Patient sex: M
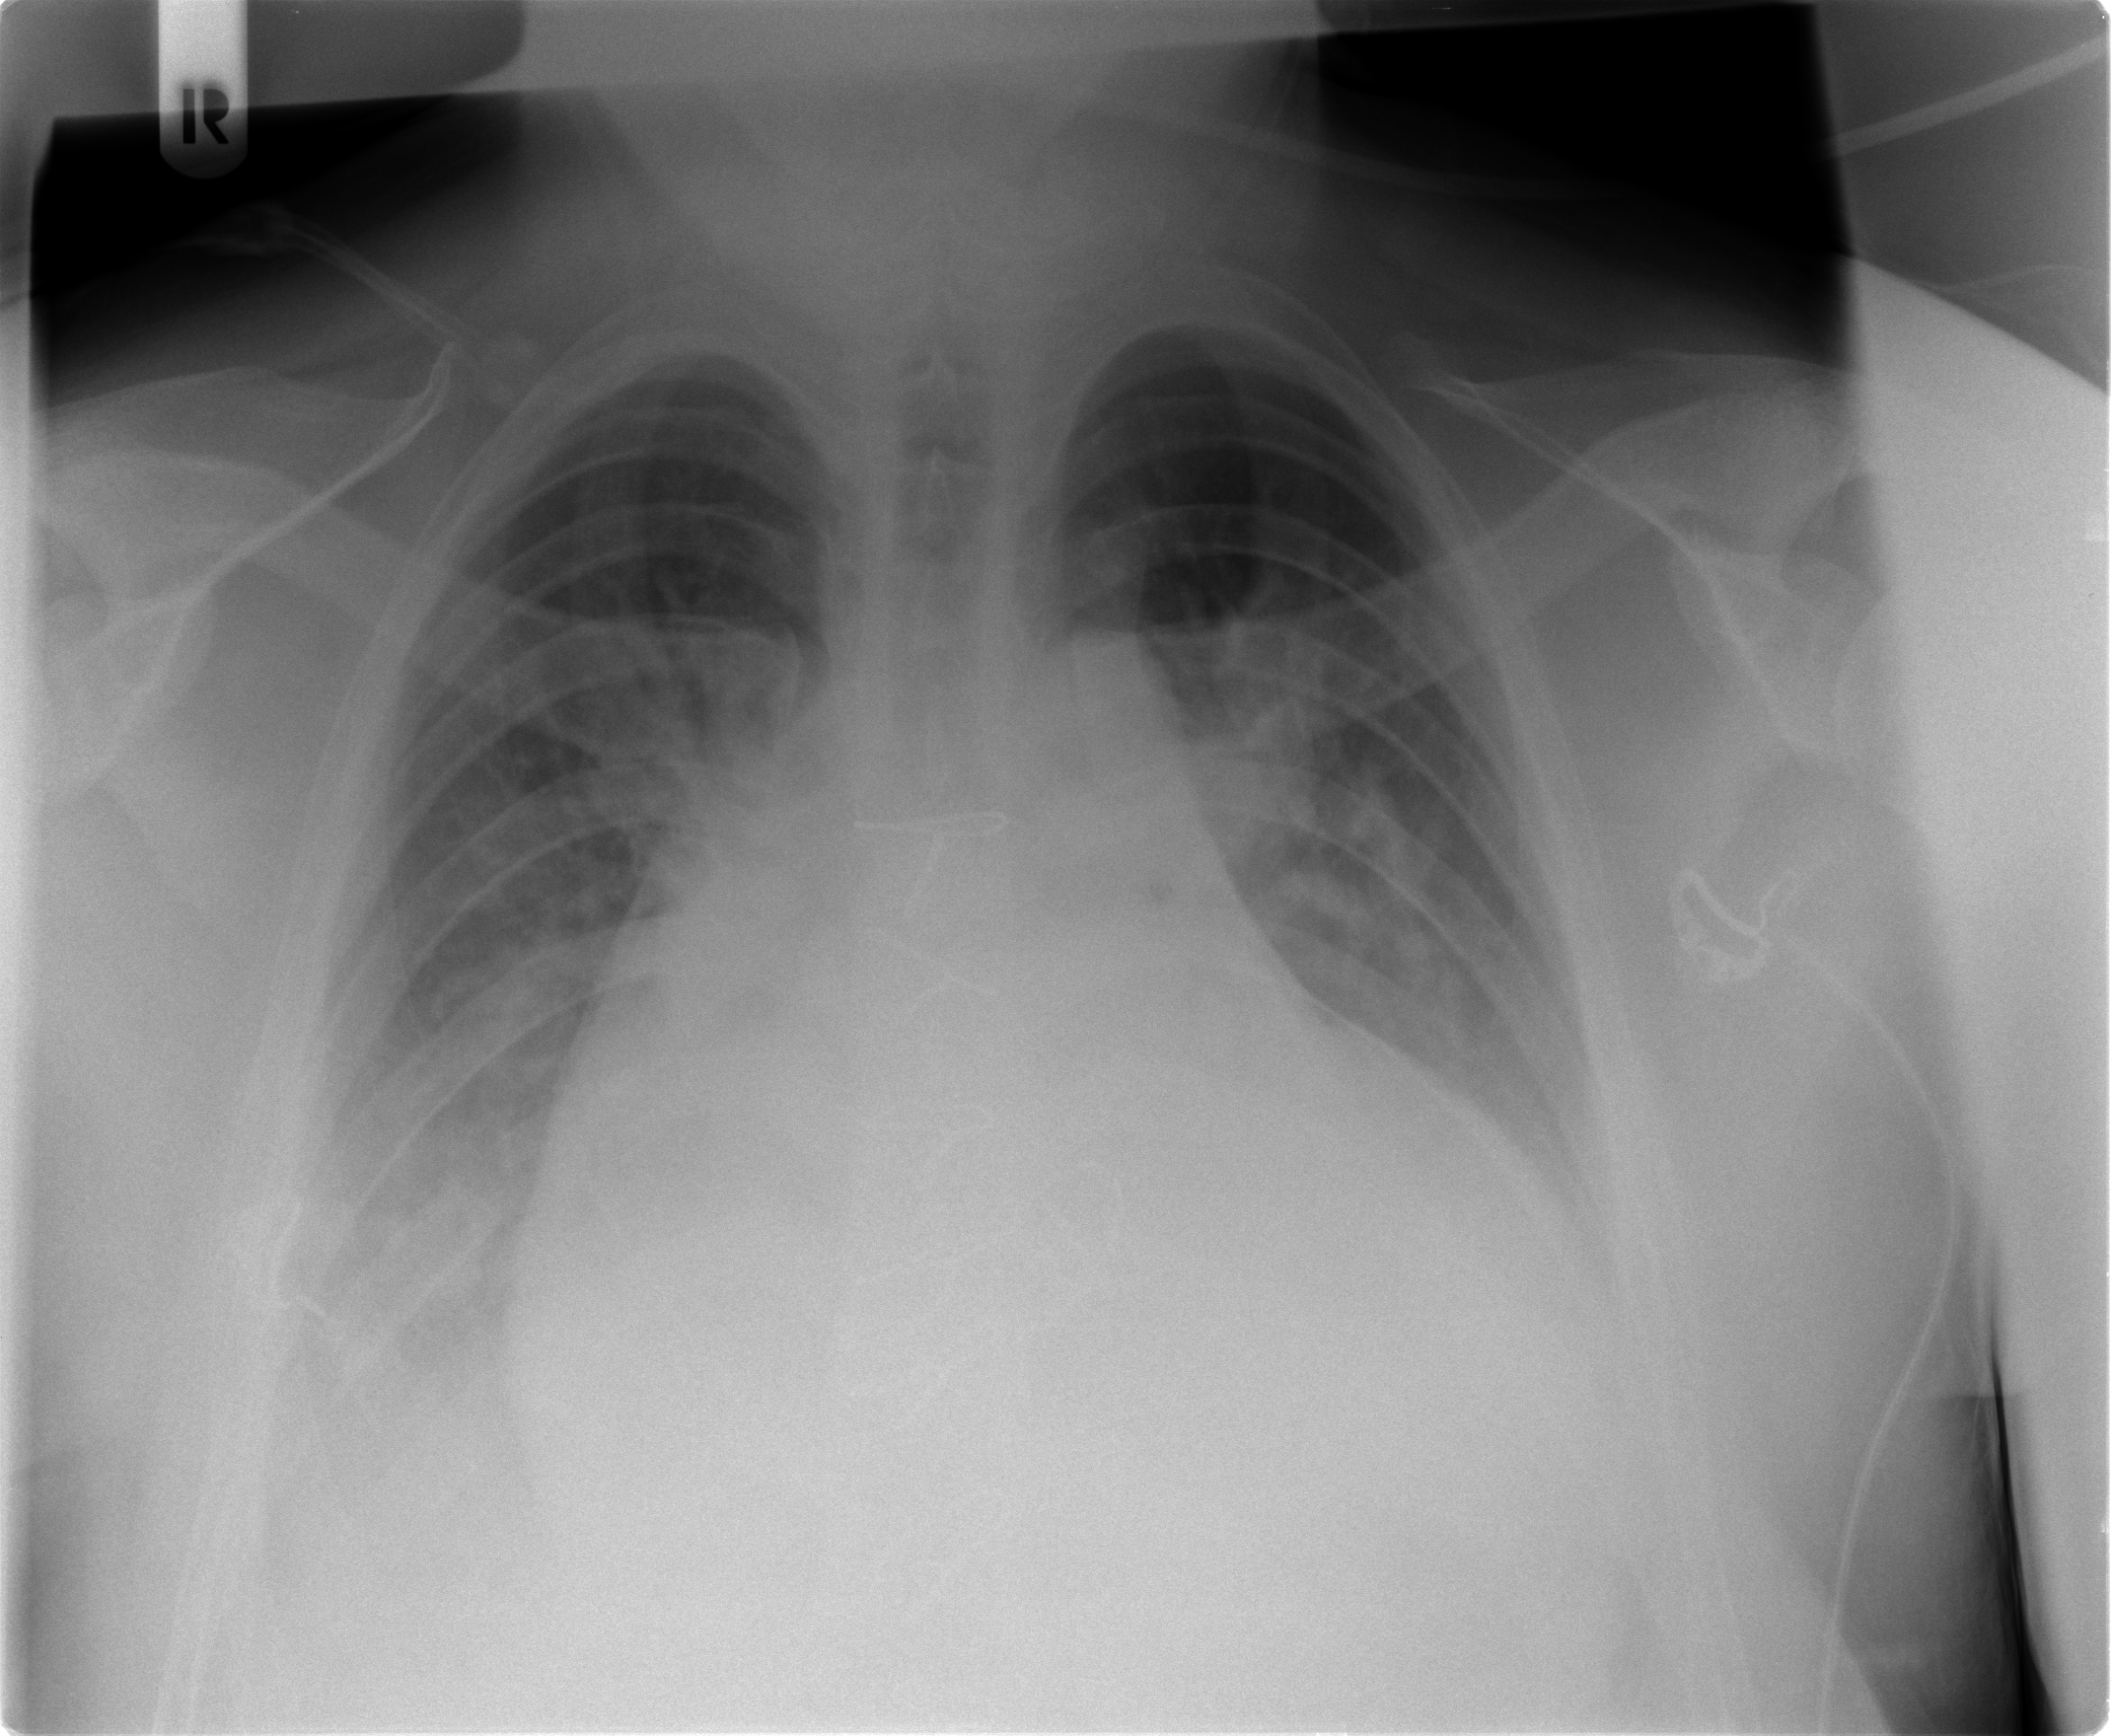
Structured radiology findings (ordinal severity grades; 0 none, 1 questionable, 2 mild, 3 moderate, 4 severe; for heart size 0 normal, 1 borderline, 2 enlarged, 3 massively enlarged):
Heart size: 3
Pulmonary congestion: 2
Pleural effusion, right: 2
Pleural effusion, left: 1
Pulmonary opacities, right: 3
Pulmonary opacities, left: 3
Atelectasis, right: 2
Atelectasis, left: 2